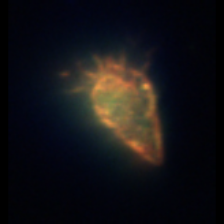
Taxon: Ciliates
Group: Other